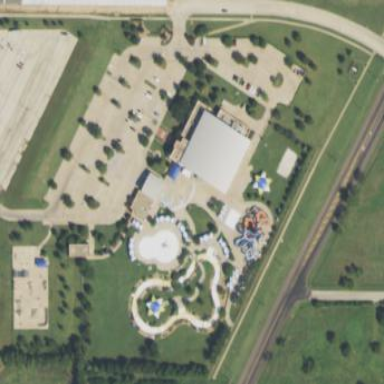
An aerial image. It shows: Water park.